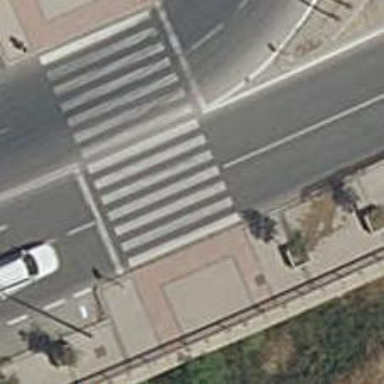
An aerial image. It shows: Road with traffic signals.